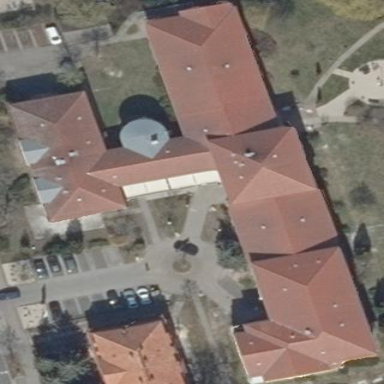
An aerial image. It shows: Nursing home building.